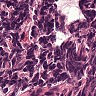
Metastatic tissue present: no